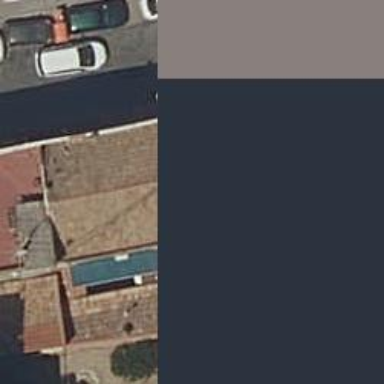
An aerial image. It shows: Restaurant.